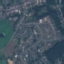
Land use / land cover: Residential